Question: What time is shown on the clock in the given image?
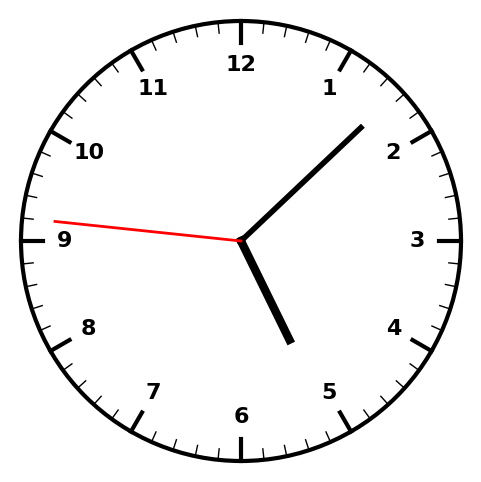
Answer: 05:07:46